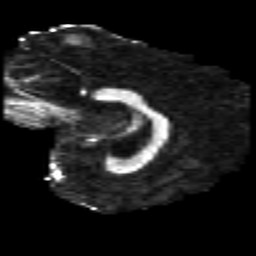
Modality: FA
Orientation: sagittal
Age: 23
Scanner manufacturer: philips
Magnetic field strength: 3 T
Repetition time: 8.6 s
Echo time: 0.127 s